Question: UI in my android emulator looks distorted.I tried different recommended values for 'Screen Size' and 'Monitor dpi'but no luck. With changing values emulator size changes but UI remains distorted.

Android API level : 10
Eclipse version : Helios (Build id 20090920-1017)
OS : Windows 7
Screen resolution : 1366 * 768
What are the other settings that I can apply?
Thanks!
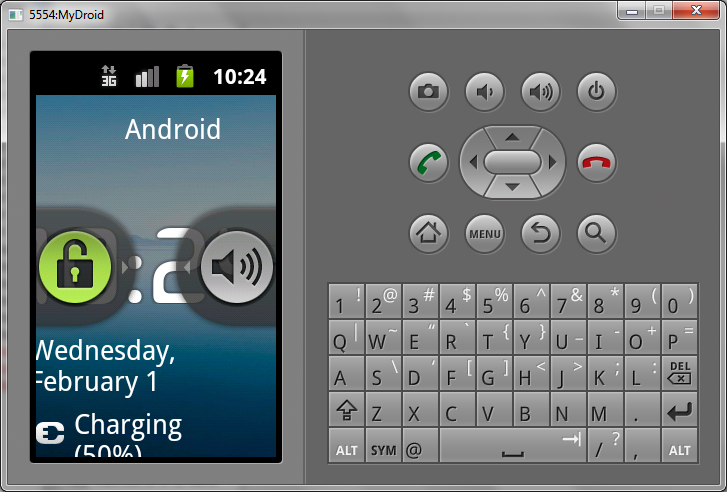
Answer: I have a snapshot of my config using the AVD manager. Try to replicate these please and try.